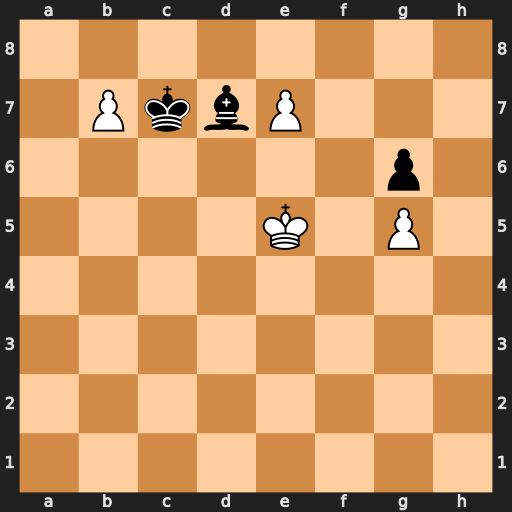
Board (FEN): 8/1PkbP3/6p1/4K1P1/8/8/8/8
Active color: w
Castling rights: -
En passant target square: -
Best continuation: Kf6 Be8 Kg7 Kxb7 Kf8